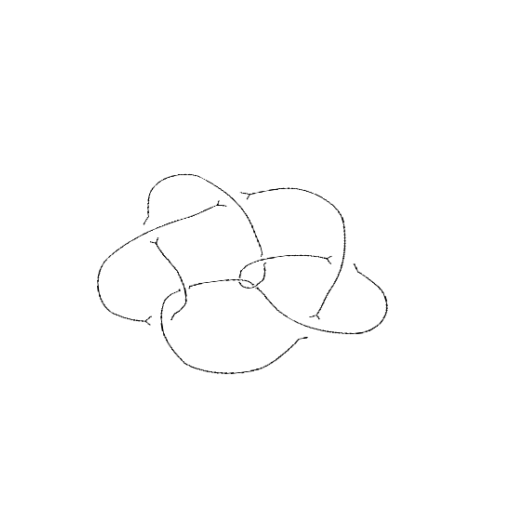
Crossing number: 9